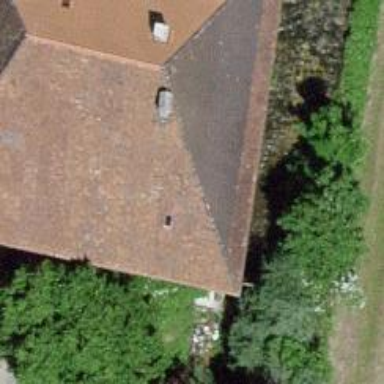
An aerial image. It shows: Farm building.